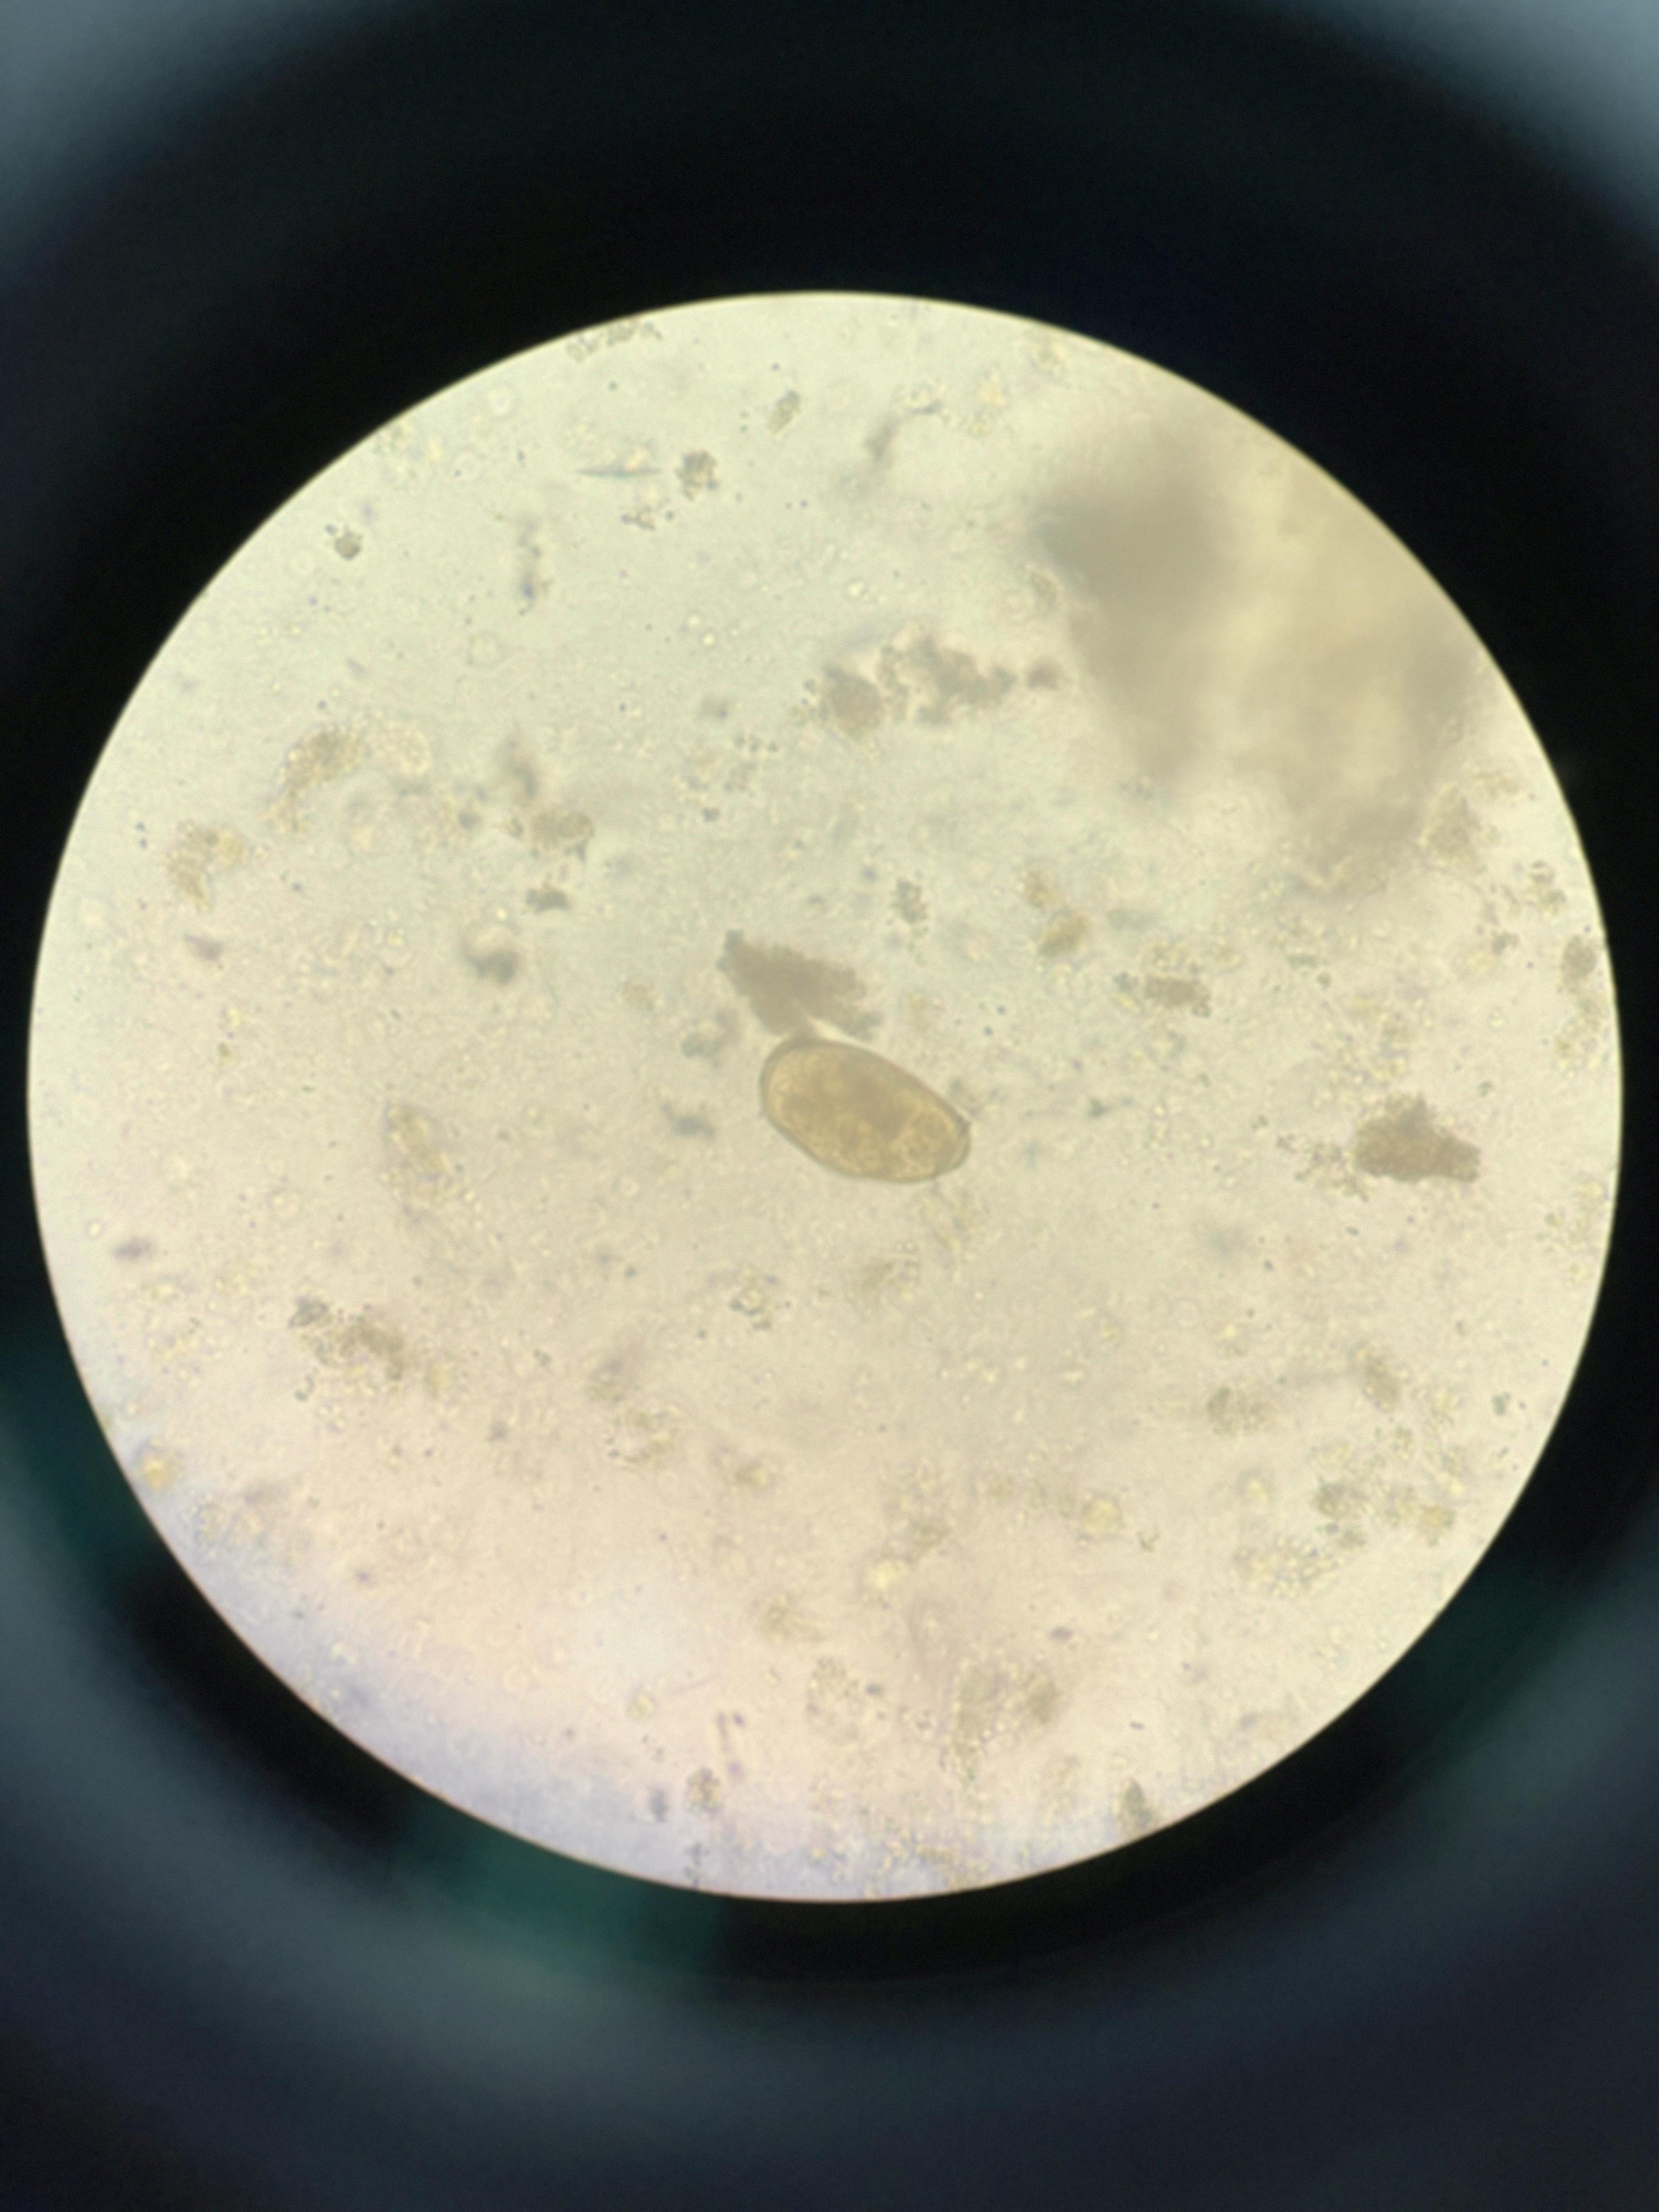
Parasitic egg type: Paragonimus spp